Aerial crown-view tile of a tropical tree (Barro Colorado Island, Panama), acquired 20241014:
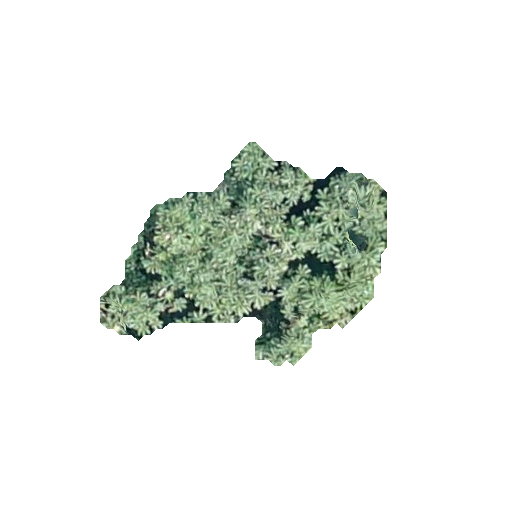
Species: Cecropia insignis
GBIF accepted scientific name: Cecropia insignis
Crown area: 60.057 m²